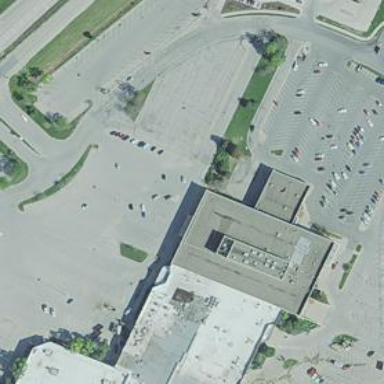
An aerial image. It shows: Retail building housing department store.